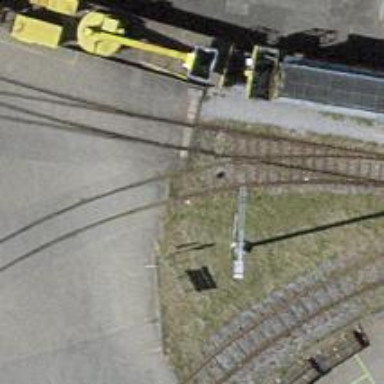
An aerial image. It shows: Railway switch.